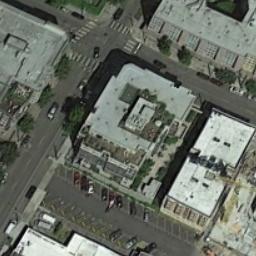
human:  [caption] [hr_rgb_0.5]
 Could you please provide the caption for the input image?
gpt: A commercial area with some buildings arranged neatly is surrounded by some roads and a parking lot is in the commercial area .

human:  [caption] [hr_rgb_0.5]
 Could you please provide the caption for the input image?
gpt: In a business district there are several tall buildings of different shapes and several roads and many trees .

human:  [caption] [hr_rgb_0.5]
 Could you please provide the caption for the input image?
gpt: The commercial area is near many roads .

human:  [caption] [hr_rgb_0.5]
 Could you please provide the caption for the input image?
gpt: There are buildings in the picture .

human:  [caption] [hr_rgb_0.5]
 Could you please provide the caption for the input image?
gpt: A building at the corner with two white buildings beside on a commercial area .